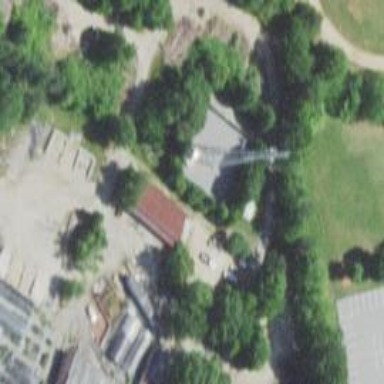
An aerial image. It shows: Man-made mast used for communication purposes.